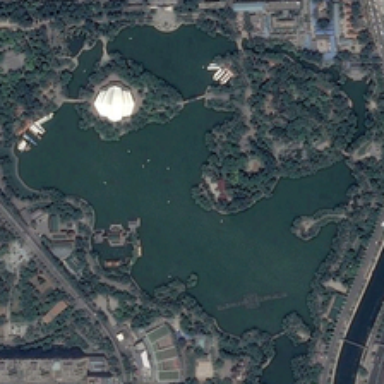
Many green trees are around an irregular pond in a park near a river .